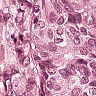
Metastatic tissue present: yes